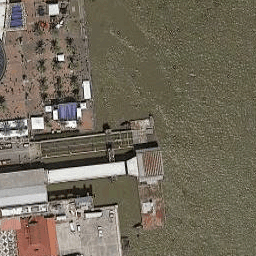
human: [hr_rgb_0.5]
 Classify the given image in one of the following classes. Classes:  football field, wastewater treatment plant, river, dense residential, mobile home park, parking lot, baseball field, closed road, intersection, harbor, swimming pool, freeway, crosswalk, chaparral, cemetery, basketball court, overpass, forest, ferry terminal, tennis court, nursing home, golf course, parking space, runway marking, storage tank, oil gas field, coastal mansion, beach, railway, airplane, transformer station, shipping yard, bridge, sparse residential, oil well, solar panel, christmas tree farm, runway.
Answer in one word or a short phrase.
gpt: ferry terminal